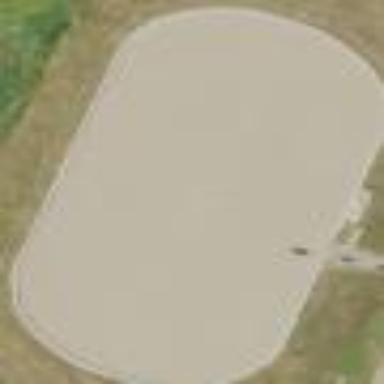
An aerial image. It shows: Equestrian pitch for leisure land use.